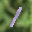
Label: 1